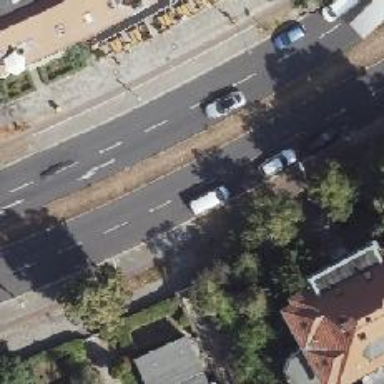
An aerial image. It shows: Secondary road with asphalt surface. There is cycle track on the right side of the road.